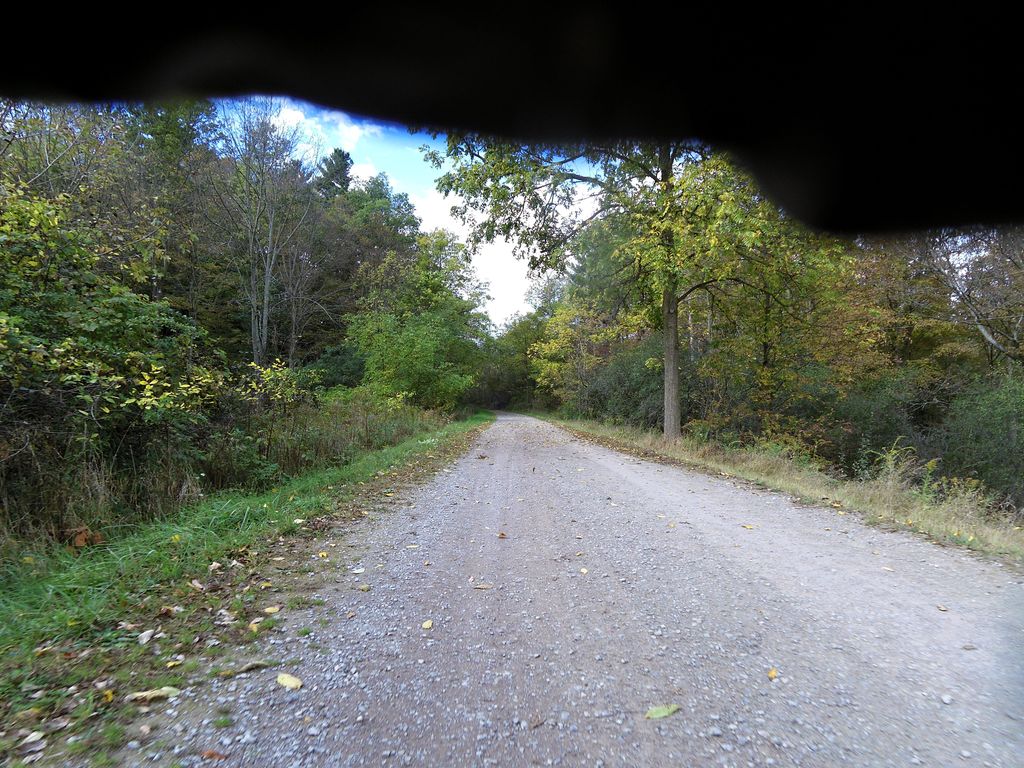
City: hamilton